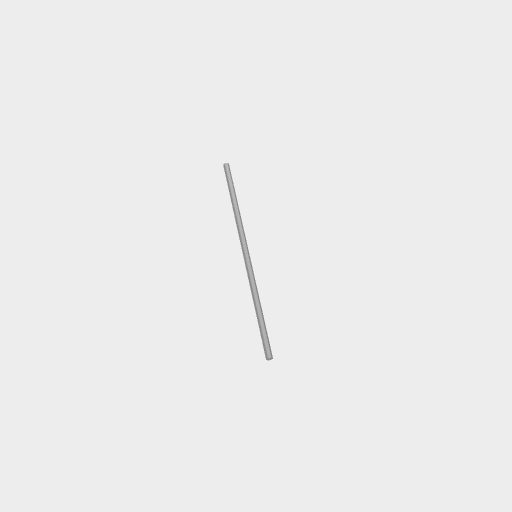
Part: Shaft12ROD432